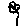
Label: flower